Question: I want to make similar graphs to this given on the picture:

I am using Fisher Iris data and employ PCA to reduce dimensionality.
this is code:
'''
load fisheriris
[pc,score,latent,tsquare,explained,mu] = princomp(meas);
'''
I guess the eigenvalues are given in Latent, that shows me only four features and is about reduced data.
My question is how to show all eigenvalues of original matrix, which is not quadratic (150x4)? Please help! Thank you very much in advance!
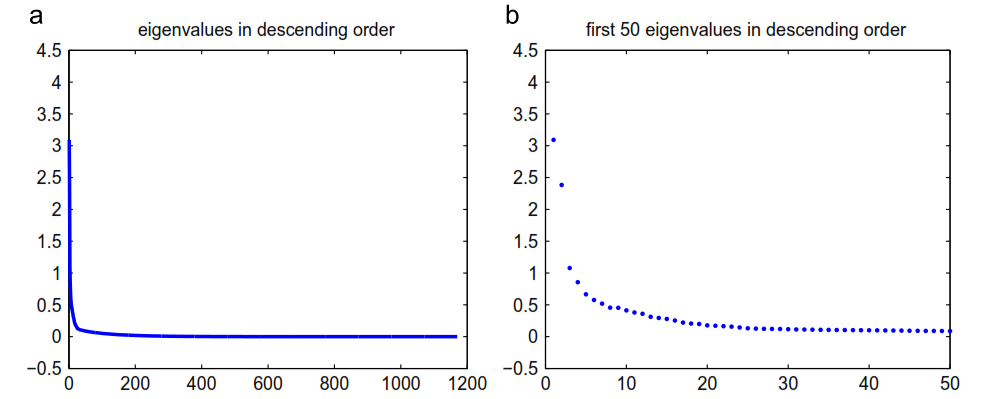
Answer: The short (and useless) answer is that the [V, D] eig(_) function gives you the eigenvectors and the eigenvalues. However, I'm afraid I have bad news for you. Eigenvalues and eigenvectors only exist for square matrices, so there are eigenvectors for your 150x4 matrix.
All is not lost. PCA actually uses the eigenvalues of the covariance matrix, not of the original matrix, and the covariance matrix is always square. That is, if you have a matrix A, the covariance matrix is AA.
The covariance matrix is not only square, it is symmetric. This is good, because the singular values of a matrix are related to the eigenvalues of it's covariance matrix. Check the following Matlab code:
'''
A = [10 20 35; 5 7 9]; % A rectangular matrix
X = A*A'; % The covariance matrix of A
[V, D] = eig(X); % Get the eigenvectors and eigenvalues of the covariance matrix
[U,S,W] = svd(A); % Get the singular values of the original matrix
'''
V is a matrix containing the eigenvectors, and D contains the eigenvalues. Now, the relationship:
SS ~ D
U ~ V
I use '~' to indicate that while they are "equal", the sign and order may vary. There is no "correct" order or sign for the eigenvectors, so either is valid. Unfortunately, though, you will only have four features (unless your array is meant to be the other way around).